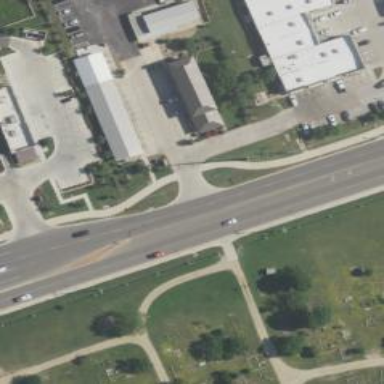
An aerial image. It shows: Secondary road with separate sidewalk.